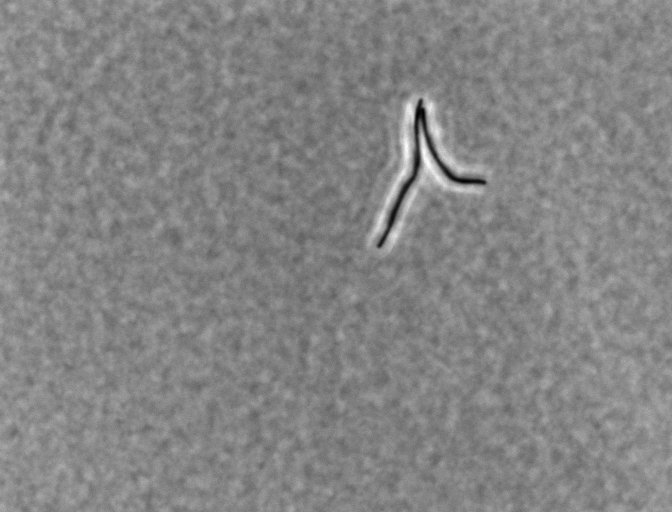
Bacillus subtilis